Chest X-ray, AP view. Patient: 51 years old, sex F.
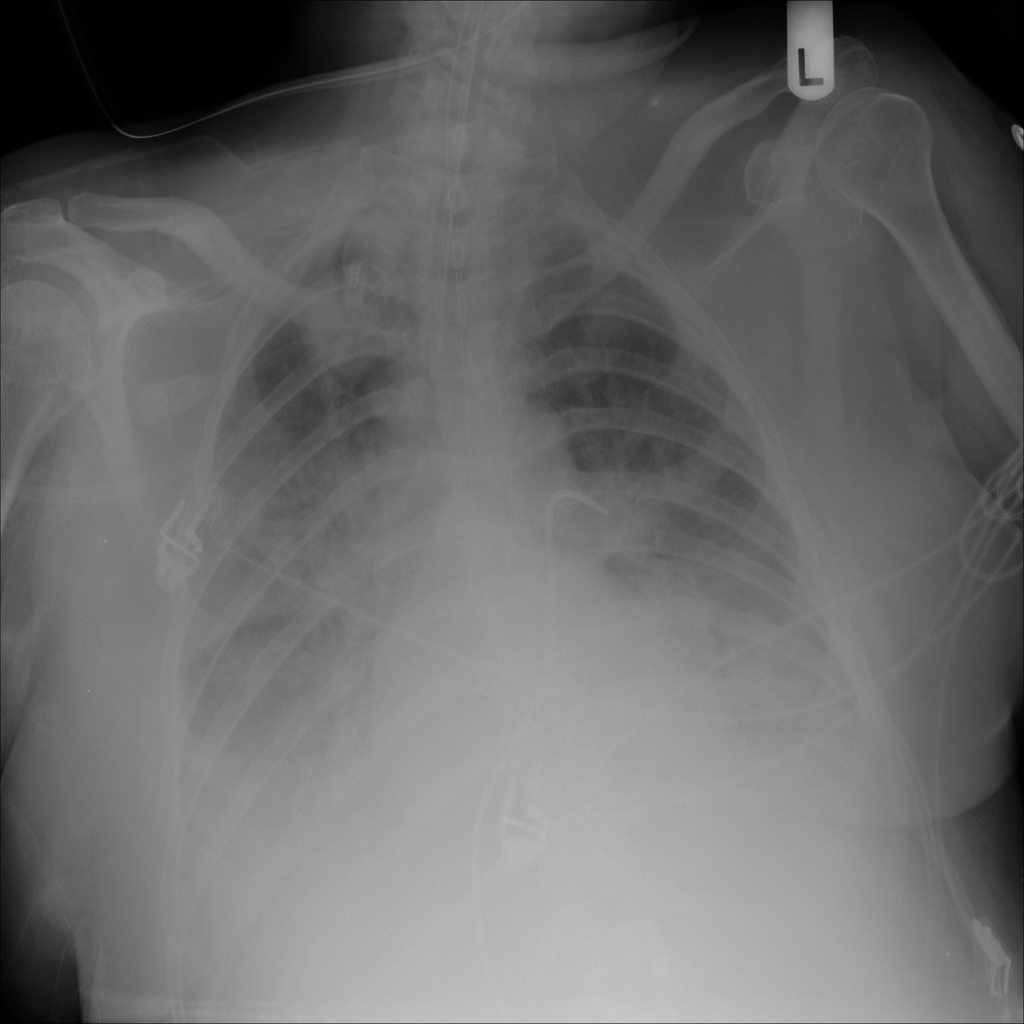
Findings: Consolidation